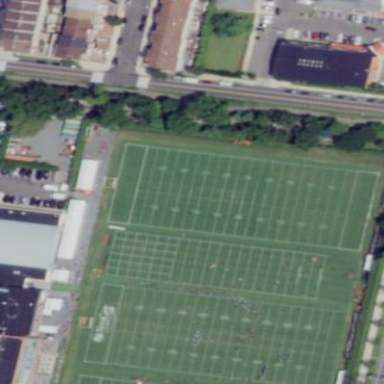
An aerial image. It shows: American football pitch.